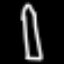
Label: pencil